Question: I have encountered a strange bug and wanted to ask if someone has any idea what might be the cause.
When I correlate the facial width-to-height ratio (FWHR) of NHL players with their penalty minutes per games played (PIM/GP), a section of the FWHR distribution is blank (between 1.98-2 and 2-2.022; see Figure 1). The FWHR is an int/int ratio where each int has two digits. It is extremely unlikely this reflects a true signal and is therefore most likely a bug in the code I am using.

I know my PIM/P data is correct (retrieved from NHL's website) but the FWHR was calculated using an algorithm. The problem most likely lies within this facial measuring algorithm. I have not been able to locate the bug and therefore turn to you for advice.
While the code for the facial measuring algorithm is far too long to be presented here, I wanted to ask if someone might have any ideas on what might have caused it/ what I could check for?
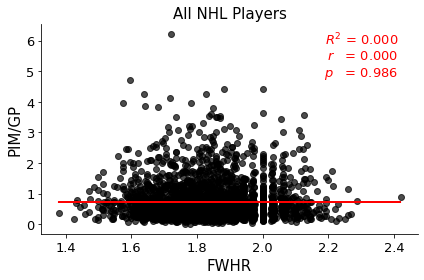
Answer: It should be impossible for a ratio of two 2-digit integers to fill all 2-decimal values between two integers. Could such impossible values be especially pronounced around 2.0? For example, maybe 1.99 can not be represented?
Loop through 2-digit ints and append the ratio to a list.
Then check if the list lacks values around 2.0 (e.g., 1.99).
'''
import numpy as np
from matplotlib import pyplot as plt
def int_ratio_generator():
ratio_list = []
for i in range(1,100):
for j in range(1,100):
ratio = i/j
ratio_list.append(ratio)
return ratio_list
ratio_list = int_ratio_generator()
key = 1.99 in ratio_list
print('
is 1.99 a possible ratio from 2-digit ints?', key)
fig, ax = plt.subplots()
X = ratio_list
Y = np.random.rand(len(ratio_list),1)
plt.scatter(X, Y, color='C0')
plt.xlim(1.8, 2.2)
plt.show()
'''

- - -